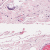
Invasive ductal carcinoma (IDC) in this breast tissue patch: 0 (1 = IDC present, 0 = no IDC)